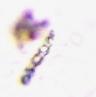
Label: Detritus